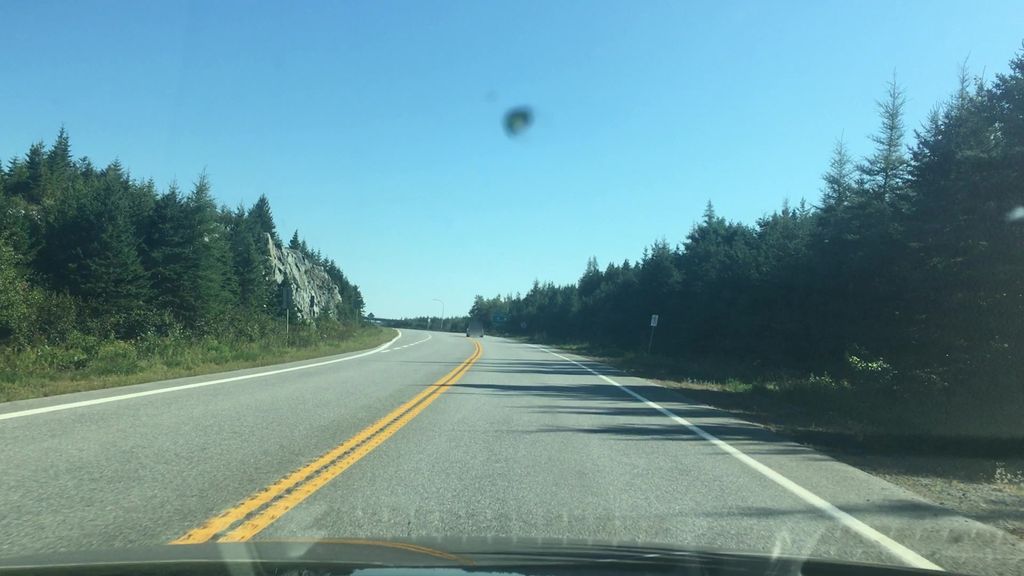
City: halifax